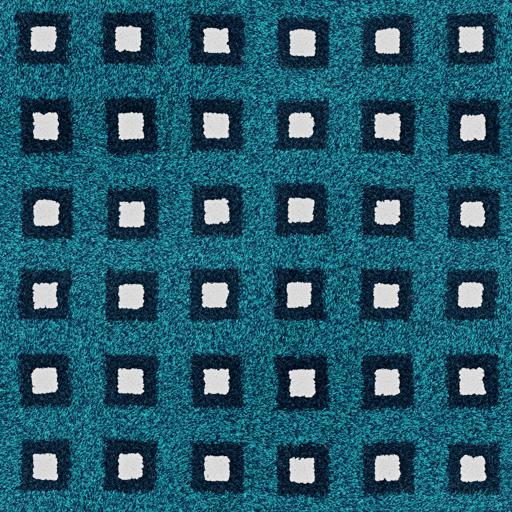
Tags: blue carpet pattern white